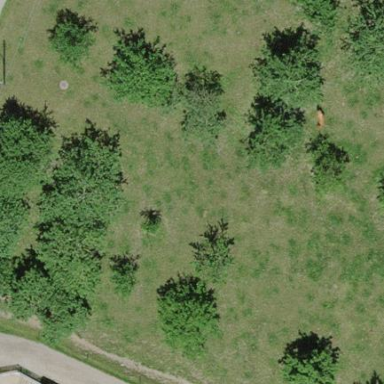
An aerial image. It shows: Orchard.